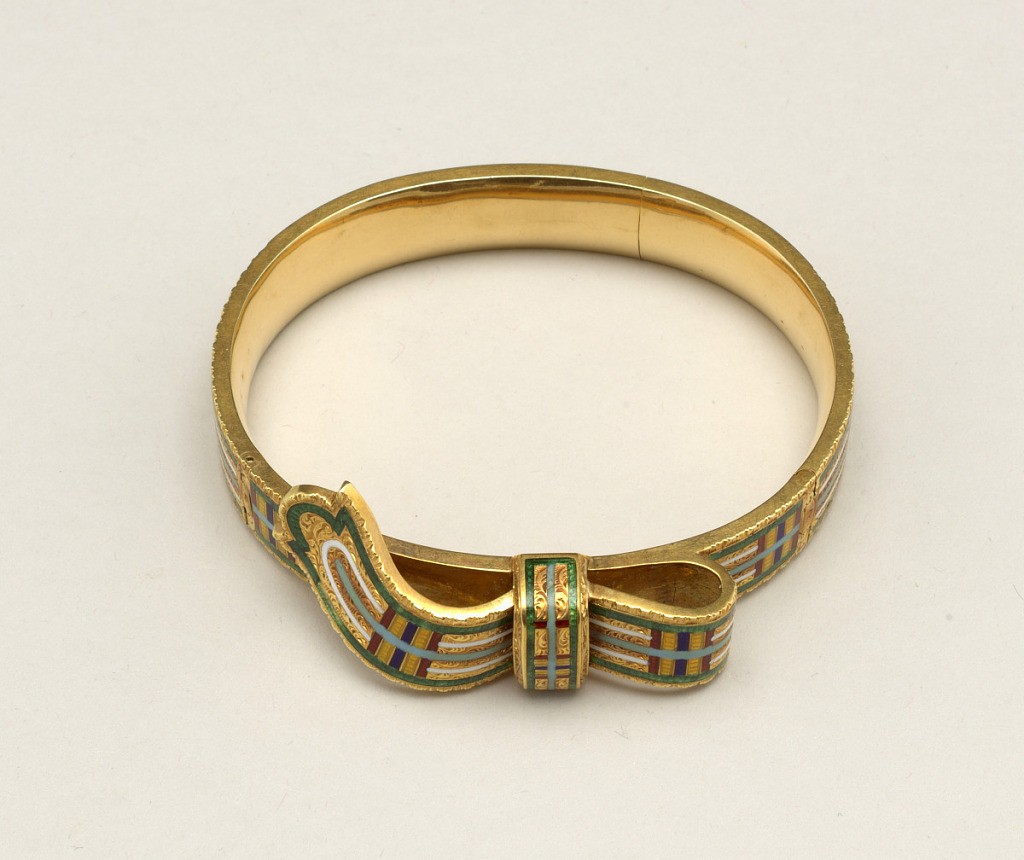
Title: Bracelet
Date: mid-19th century
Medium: Gold, enamel
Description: Hinged bracelet with clasp opening on a slide; shape of a ribbon: green, white, red, dark and light blue and yellow enamel on chased gold, in a one-loop bow on part of the bracelet.